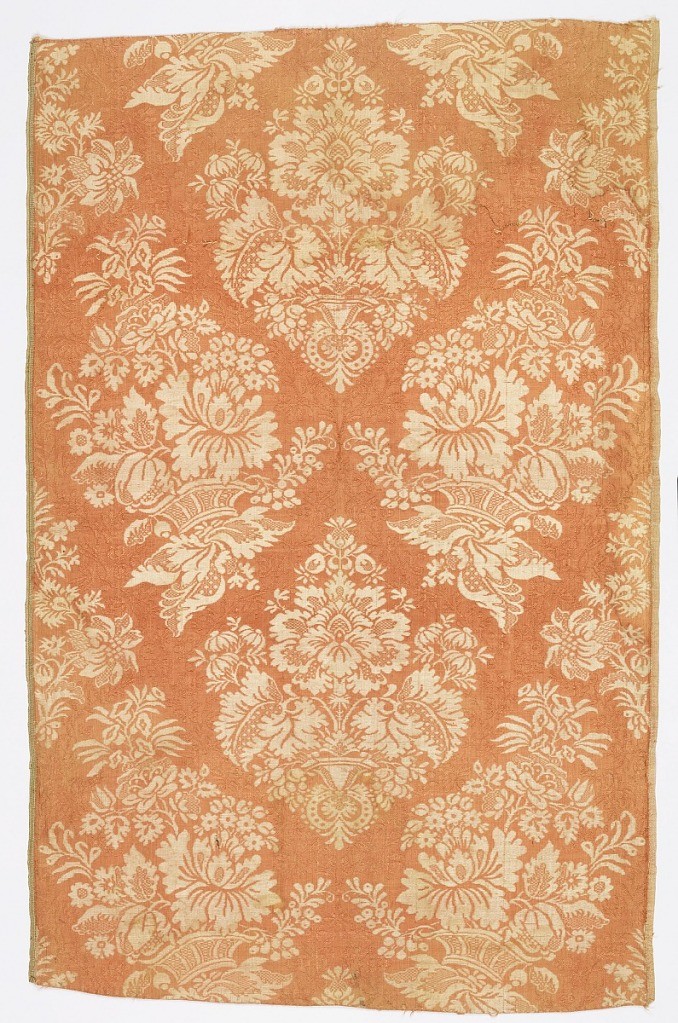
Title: Textile
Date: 1730–50
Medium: silk Technique: woven
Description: Length of woven silk with a vertically symmetrical design of baskets of flowers, in white on a rust ground. Interstices filled with floral vine in same color as ground.